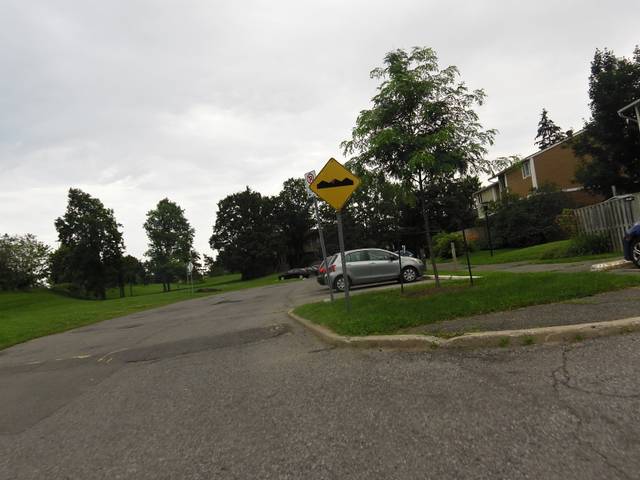
Region: Canada
Coordinates: 45.324, -75.889